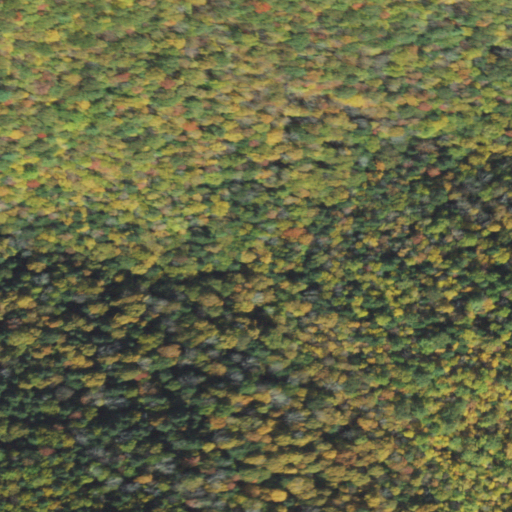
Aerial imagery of valley in Pennsylvania named Dry Hollow containing mixed forest, deciduous forest, and evergreen forest